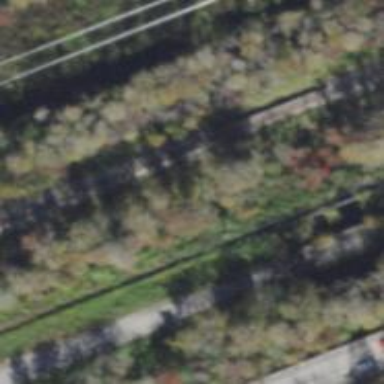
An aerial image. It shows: Railway bridge.